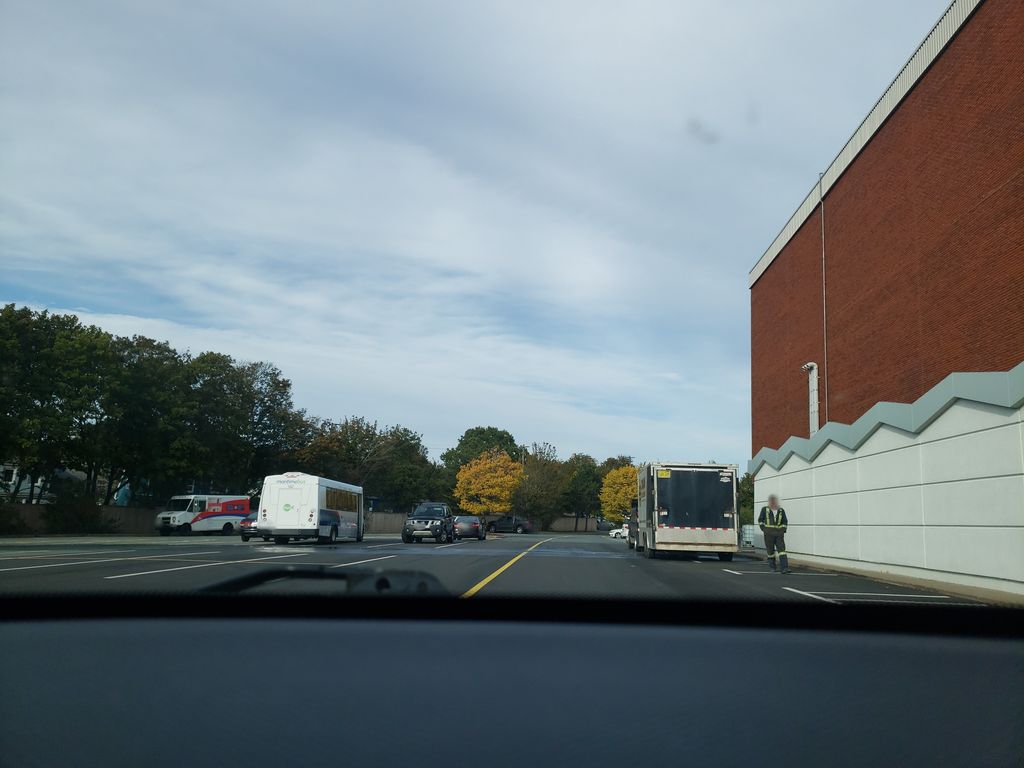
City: halifax